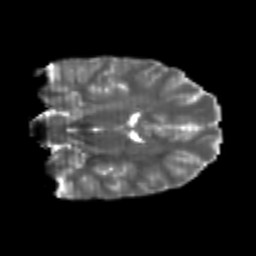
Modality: T2w
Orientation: coronal
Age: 23
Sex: male
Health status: healthy
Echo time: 0.074 s